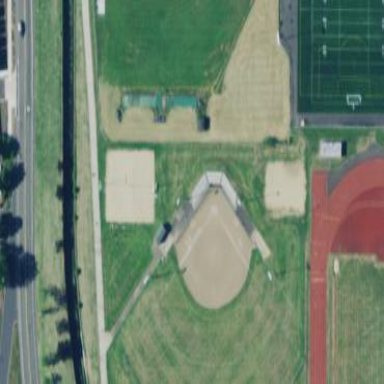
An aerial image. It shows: Grass pitch used for baseball.